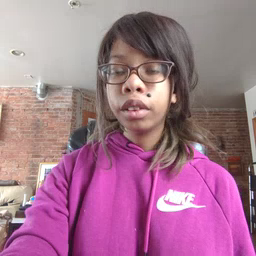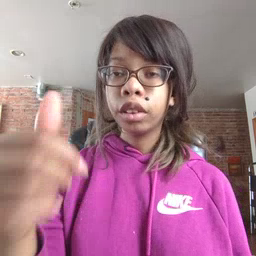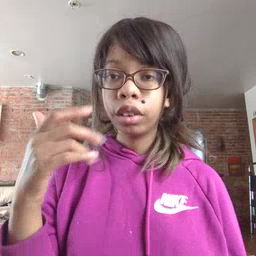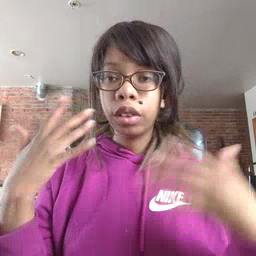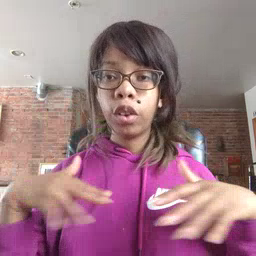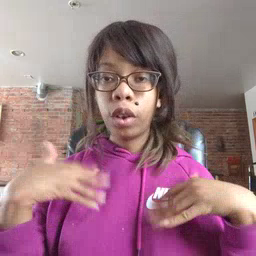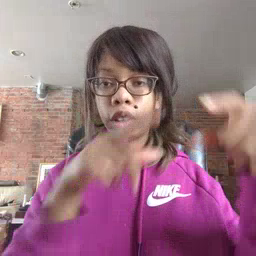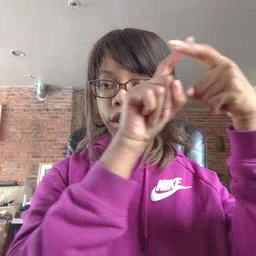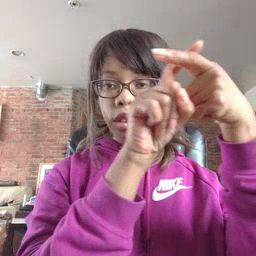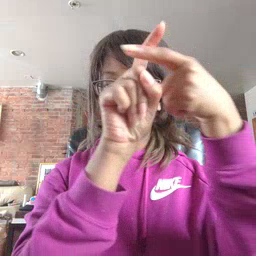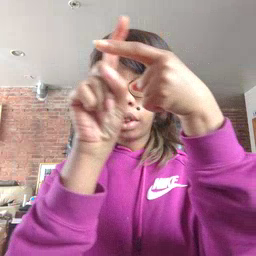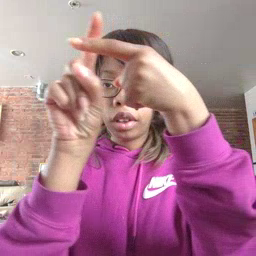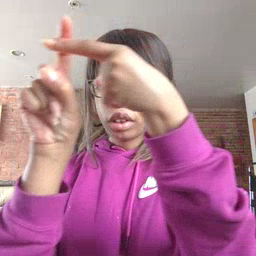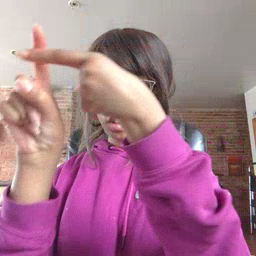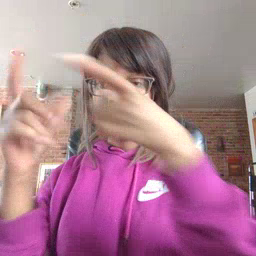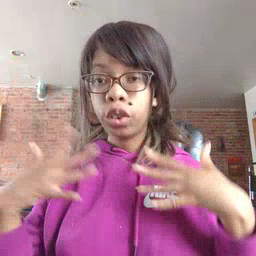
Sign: closet